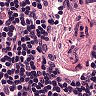
Metastatic tissue present: no